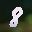
Label: 8